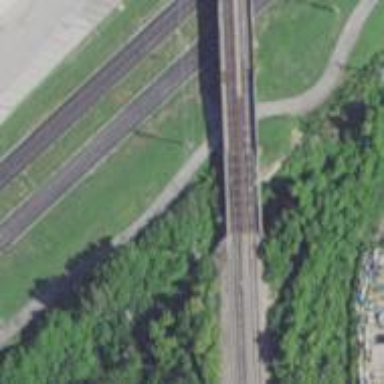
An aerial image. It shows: Railway bridge over siding railway service.